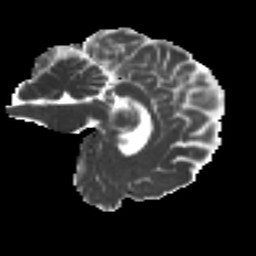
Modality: MD
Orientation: sagittal
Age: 47
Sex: female
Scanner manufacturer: ge
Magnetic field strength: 3 T
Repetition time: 7.8 s
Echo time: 0.0606 s